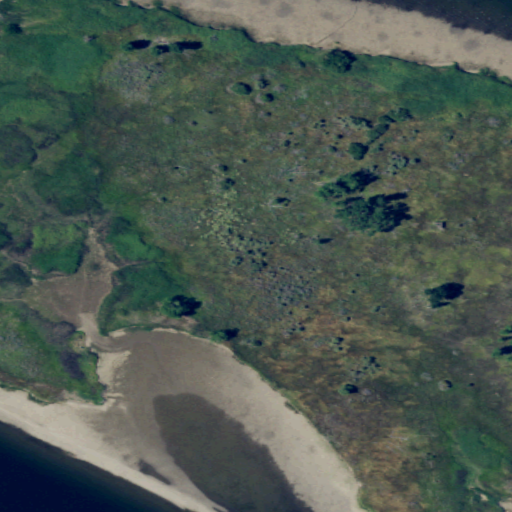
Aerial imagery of island in Washington named Goose Island containing herbaceous wetlands, open water, and deciduous forest